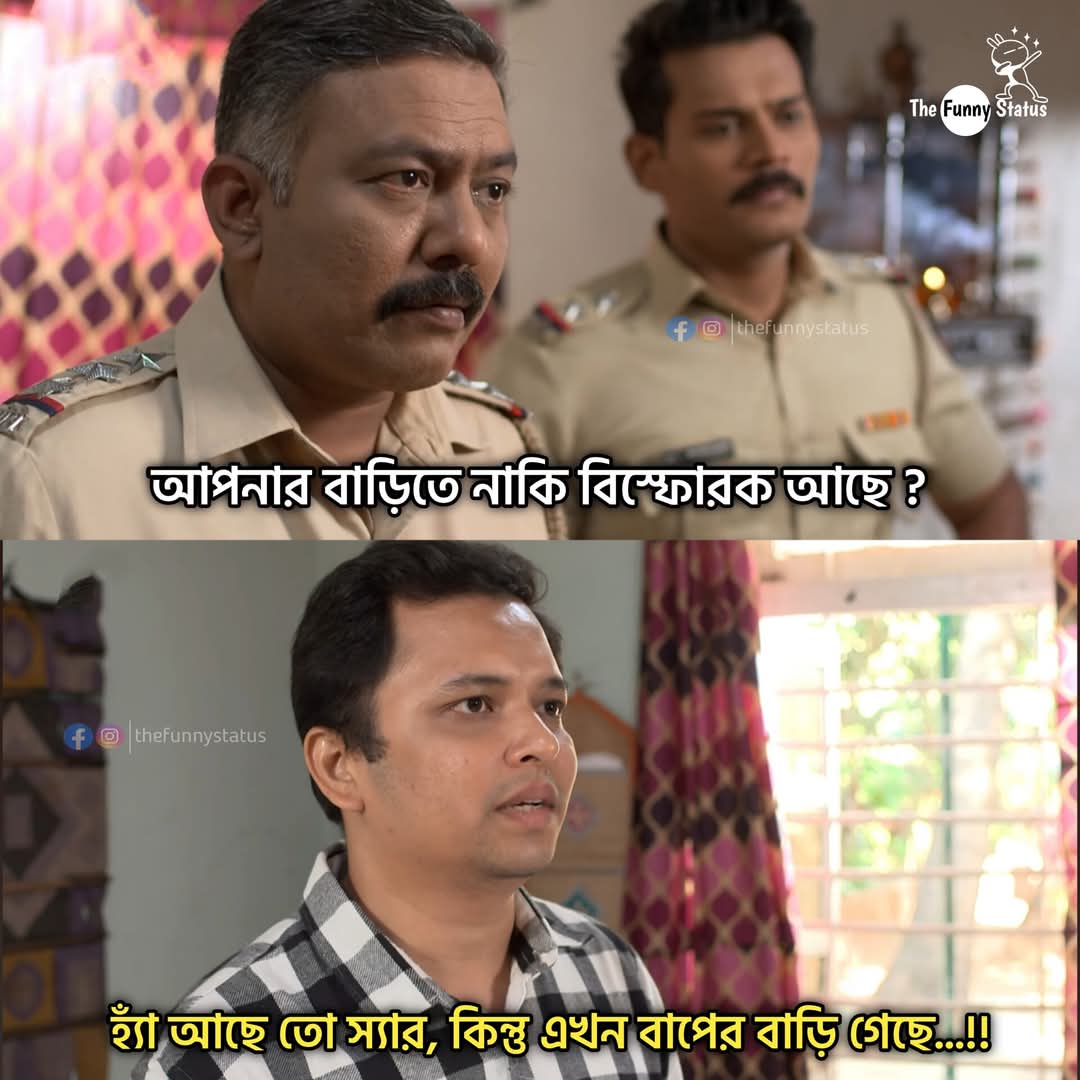
Text: আপনার বাড়িতে নাকি বিস্ফোরক আছে?
হ্যাঁ আছে তো স্যার, কিন্তু এখন বাপের বাড়ি গেছে...!!!
Label: Non Hate